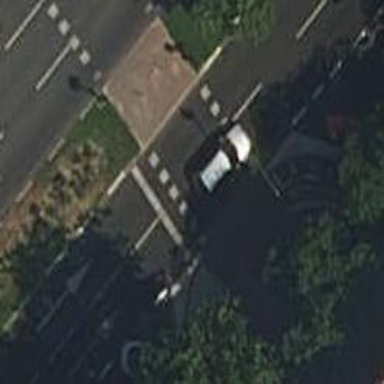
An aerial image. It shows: Kerb barrier.